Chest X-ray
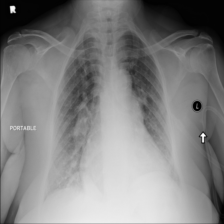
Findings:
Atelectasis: negative
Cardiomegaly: positive
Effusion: negative
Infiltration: positive
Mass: negative
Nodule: negative
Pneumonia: negative
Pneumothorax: negative
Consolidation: negative
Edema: negative
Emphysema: negative
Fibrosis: negative
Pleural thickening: negative
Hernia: negative